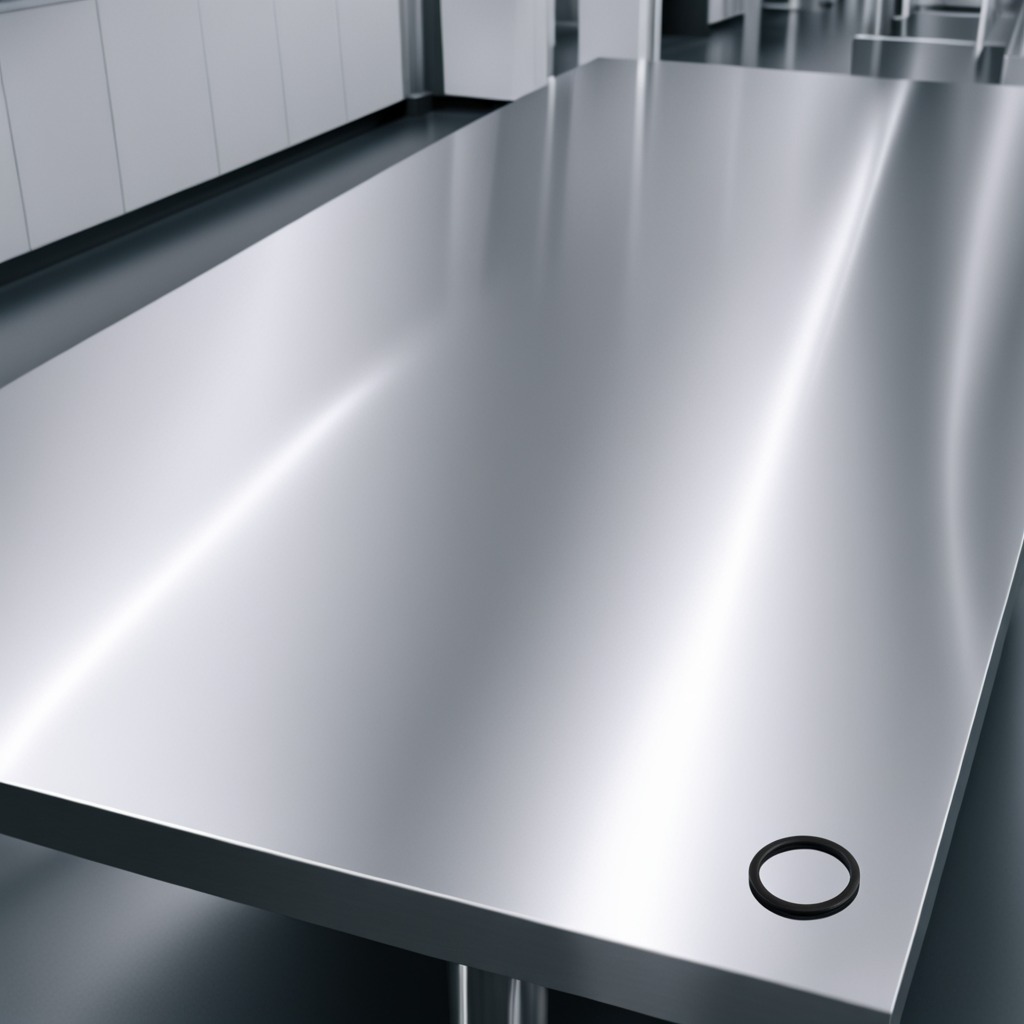
A rubber O-ring is lying on the stainless steel table in a high-end prototyping lab.